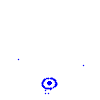
Particle: electron